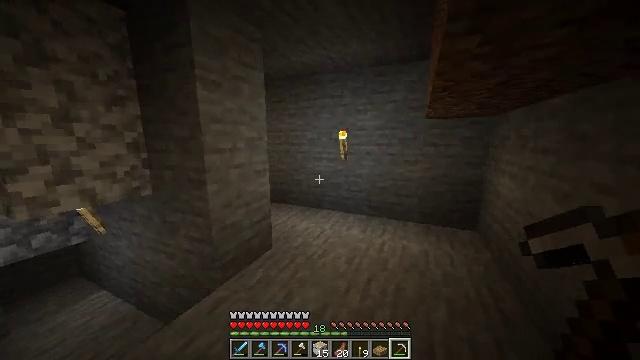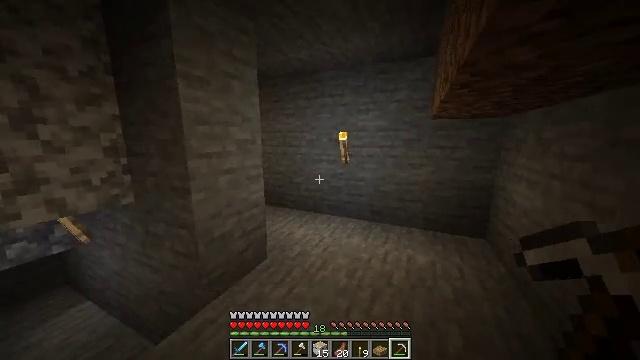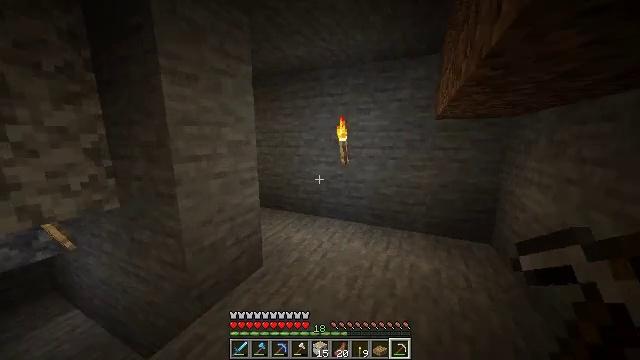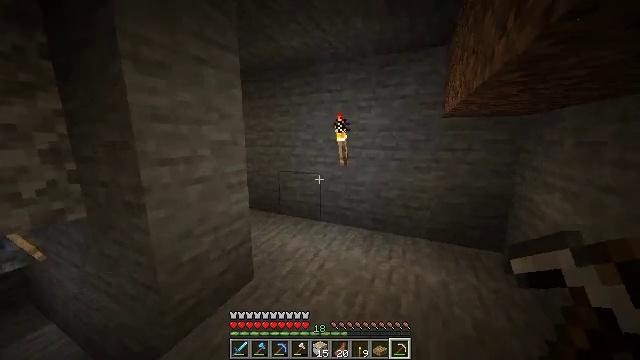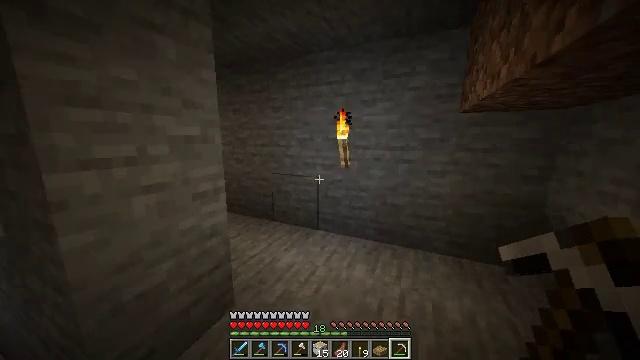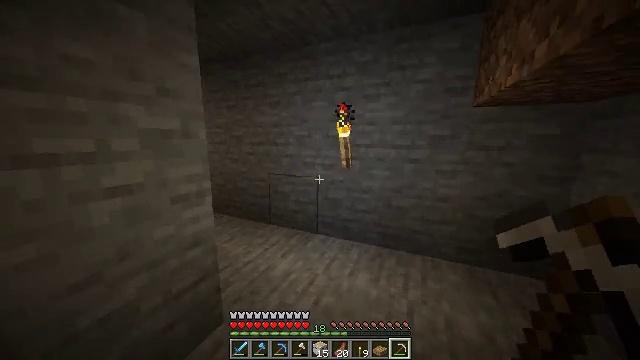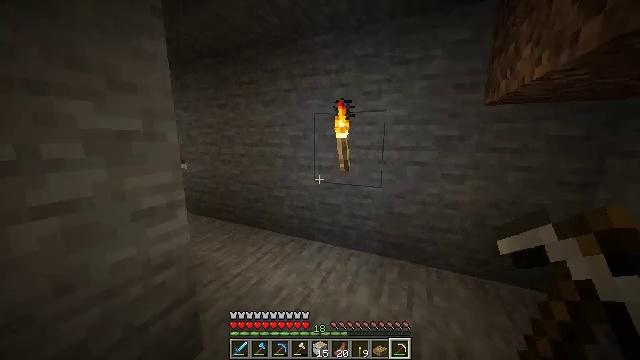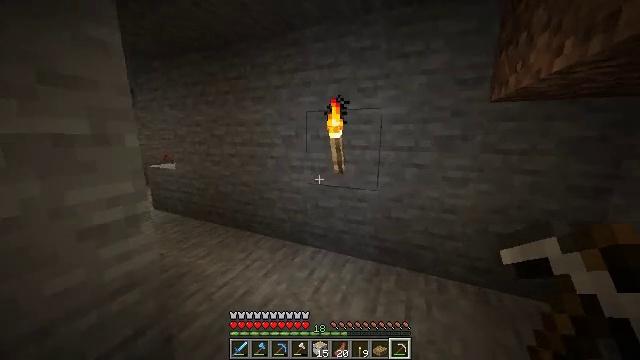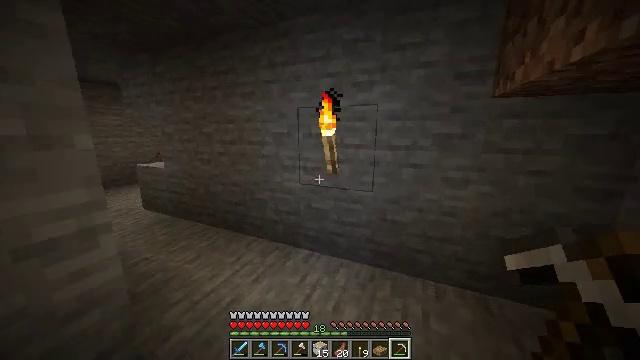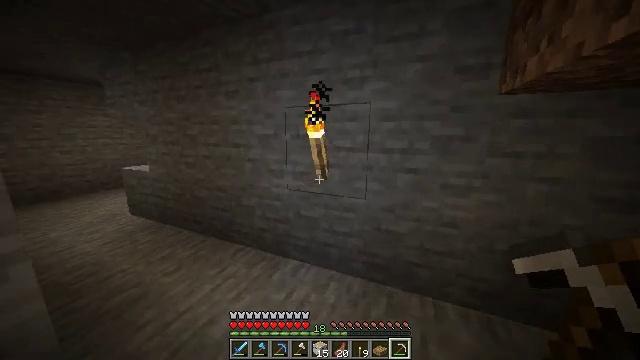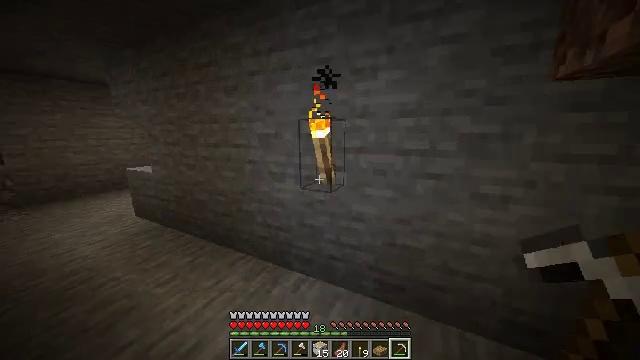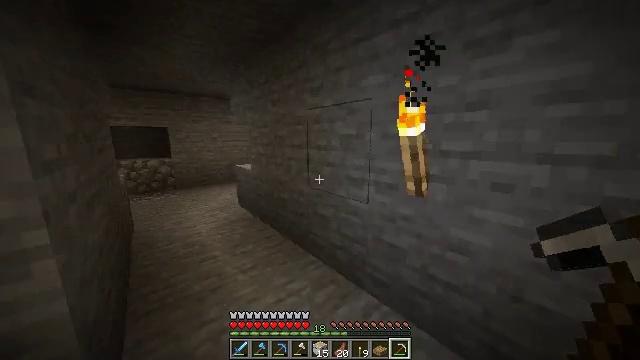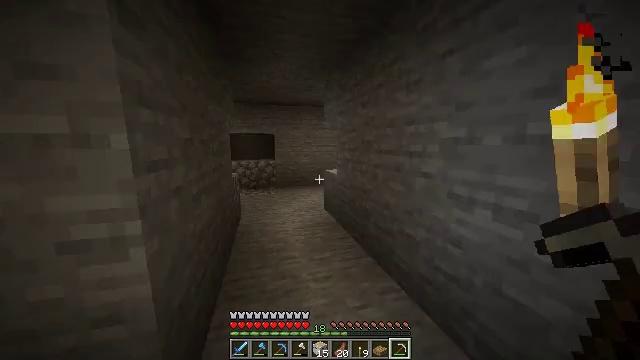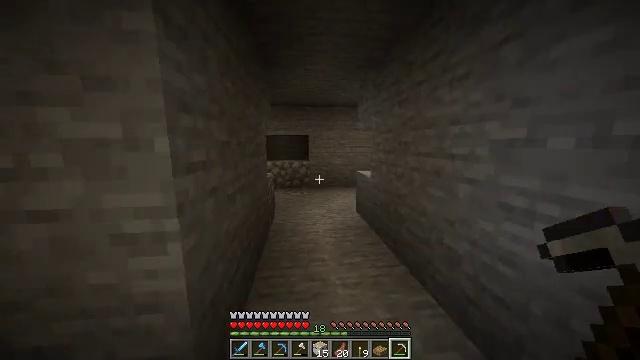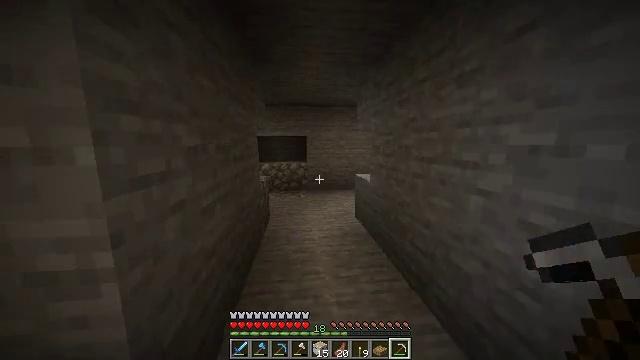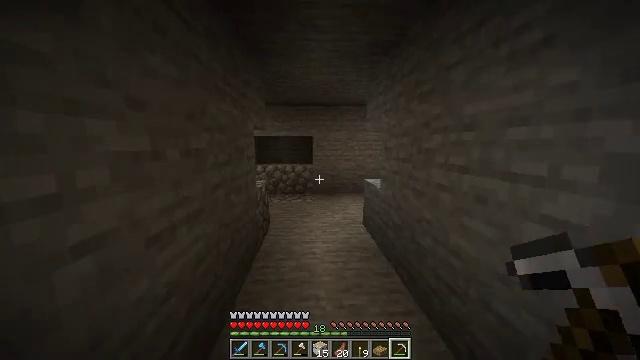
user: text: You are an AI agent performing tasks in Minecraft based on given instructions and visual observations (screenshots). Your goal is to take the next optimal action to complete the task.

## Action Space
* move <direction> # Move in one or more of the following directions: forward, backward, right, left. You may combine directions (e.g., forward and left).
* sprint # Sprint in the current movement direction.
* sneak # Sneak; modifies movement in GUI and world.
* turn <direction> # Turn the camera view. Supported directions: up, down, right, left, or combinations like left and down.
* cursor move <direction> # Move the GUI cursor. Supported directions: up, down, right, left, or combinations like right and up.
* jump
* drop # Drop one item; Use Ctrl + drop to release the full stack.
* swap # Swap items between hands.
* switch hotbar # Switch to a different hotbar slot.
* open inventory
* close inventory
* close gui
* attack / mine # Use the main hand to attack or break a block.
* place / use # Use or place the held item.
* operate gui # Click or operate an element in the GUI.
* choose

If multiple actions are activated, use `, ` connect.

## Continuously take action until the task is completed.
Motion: motion action
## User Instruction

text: Break the grindstone to collect it.
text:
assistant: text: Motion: move forward
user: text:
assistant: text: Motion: move forward
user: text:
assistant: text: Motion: move forward
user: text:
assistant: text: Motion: move forward
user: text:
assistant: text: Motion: move forward
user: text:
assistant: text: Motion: move forward and move right
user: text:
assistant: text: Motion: move forward and move right
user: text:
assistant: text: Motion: move forward and move right
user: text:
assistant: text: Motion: move forward
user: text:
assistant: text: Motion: move forward, turn left
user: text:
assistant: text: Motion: move forward, turn left and up
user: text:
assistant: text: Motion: move forward, turn left and up
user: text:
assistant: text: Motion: move forward, turn left
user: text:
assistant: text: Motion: move forward
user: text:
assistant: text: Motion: move forward, turn left
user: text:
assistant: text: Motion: move forward, turn left
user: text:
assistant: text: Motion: move forward
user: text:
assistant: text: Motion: move forward
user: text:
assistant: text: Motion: move forward
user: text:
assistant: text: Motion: move forward
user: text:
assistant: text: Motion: move forward
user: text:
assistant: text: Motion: move forward
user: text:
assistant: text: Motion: move forward
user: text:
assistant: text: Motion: move forward
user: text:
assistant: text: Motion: move forward
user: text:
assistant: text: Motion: move forward
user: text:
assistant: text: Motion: move forward
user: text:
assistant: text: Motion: move forward
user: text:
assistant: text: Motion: move forward
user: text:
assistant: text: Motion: move forward, turn right